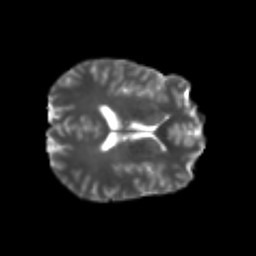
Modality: T2w
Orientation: axial
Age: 22
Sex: male
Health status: healthy
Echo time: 0.074 s